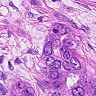
Metastatic tissue present: yes